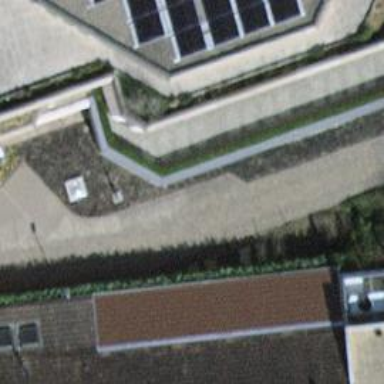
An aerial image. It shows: Service road with sett surface.